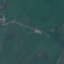
Label: Pasture